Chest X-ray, PA view. Patient: 30 years old, sex F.
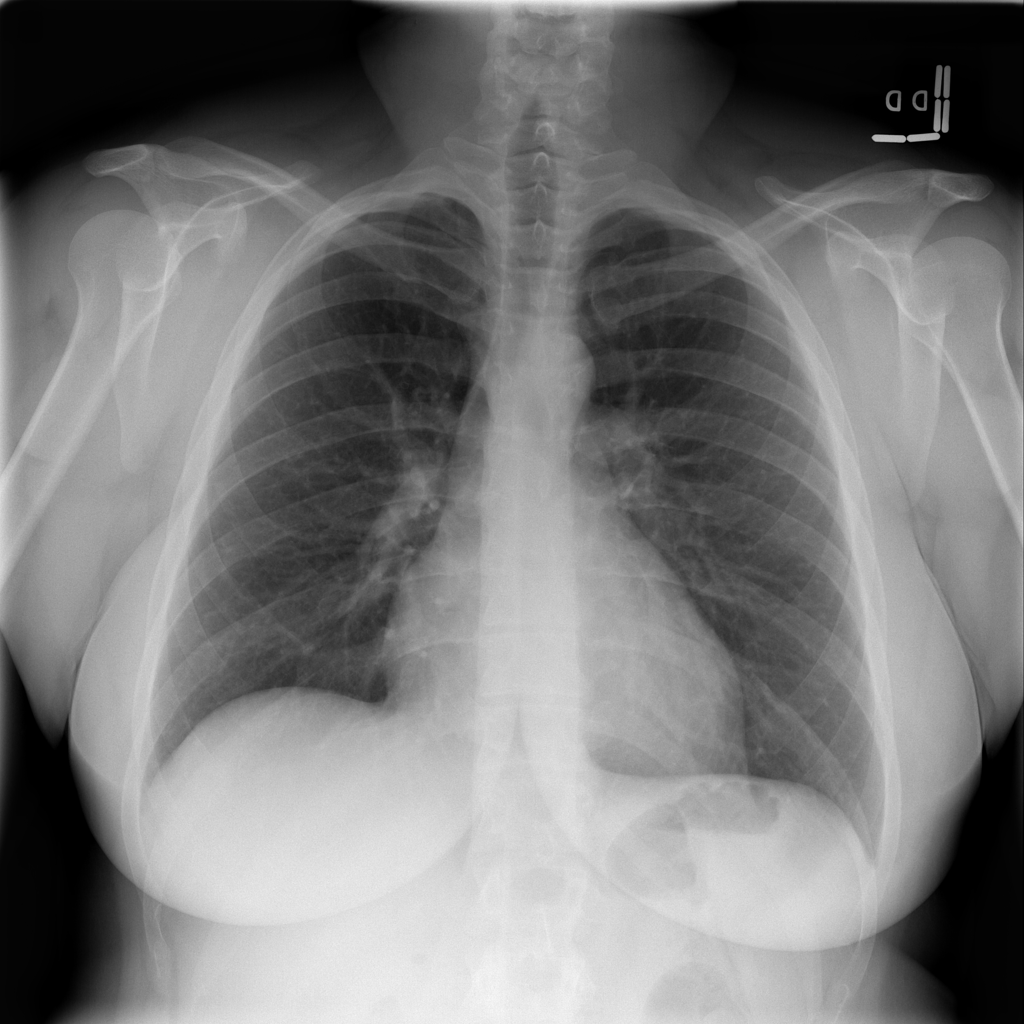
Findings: No Finding